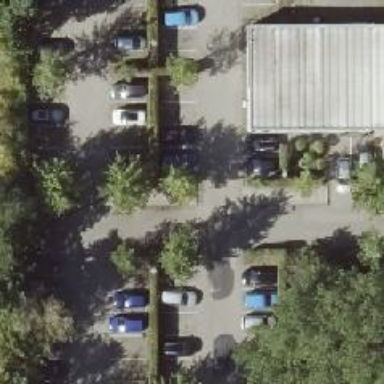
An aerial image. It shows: Asphalt parking aisle along service road.